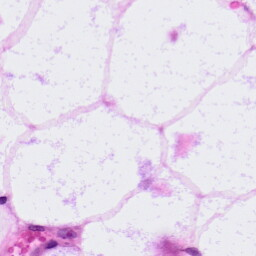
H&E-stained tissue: LymphNode